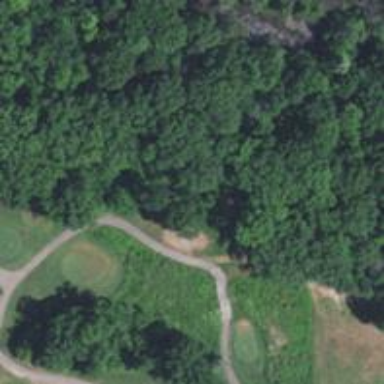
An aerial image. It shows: Path designed for golf carts.